Question: I have a table named 'USER_OPTIONS'. If I query this table with:
'''
SELECT * FROM USER_OPTIONS
'''
I get the following result:

Now, I need to copy the same values (A,1), (B,2), (C,3), etc to the same table but change the 'USER_ID' value.
The final result should be something like:
'''
2 A 1
2 B 2
2 C 3
2 D 4
2 E 5
2 F 6
3 A 1
3 B 2
3 C 3
3 D 4
3 E 5
3 F 6
'''
"Quite simple just add a loop and do it" you might think. But here's the catch...
I need to do this with just one statement. Is there a way to do this? How?
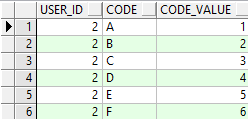
Answer: Just do a plain .
For example,
'''
INSERT INTO user_options SELECT user_id + 1, code, code_value FROM user_options;
COMMIT;
SELECT * FROM user_options;
'''
'''
SQL> SELECT * FROM user_options;
USER_ID C CODE_VALUE
---------- - ----------
2 A 1
2 B 2
2 C 3
2 D 4
2 E 5
2 F 6
6 rows selected.
SQL>
SQL> INSERT INTO user_options SELECT user_id + 1, code, code_value FROM user_options;
6 rows created.
SQL>
SQL> COMMIT;
Commit complete.
SQL>
SQL> SELECT * FROM user_options ORDER BY 1, 2, 3;
USER_ID C CODE_VALUE
---------- - ----------
2 A 1
2 B 2
2 C 3
2 D 4
2 E 5
2 F 6
3 A 1
3 B 2
3 C 3
3 D 4
3 E 5
3 F 6
12 rows selected.
SQL>
'''